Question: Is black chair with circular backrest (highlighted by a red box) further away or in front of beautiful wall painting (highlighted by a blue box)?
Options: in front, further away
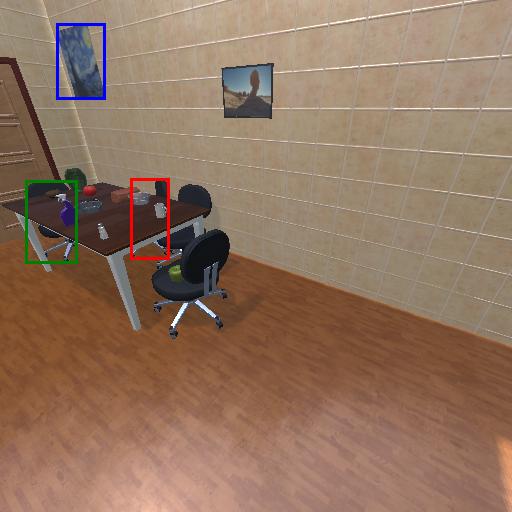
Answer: in front